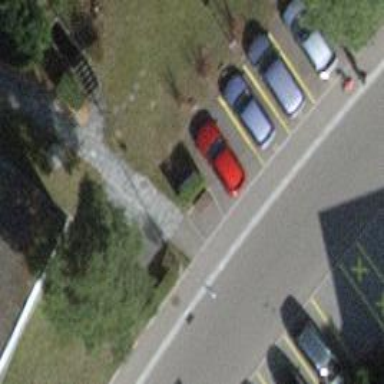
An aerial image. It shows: Footway surfaced with paving stones.